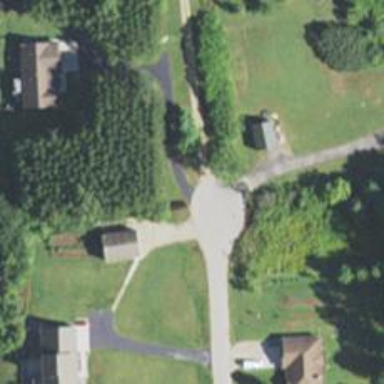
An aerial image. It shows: Driveway leading to service road.